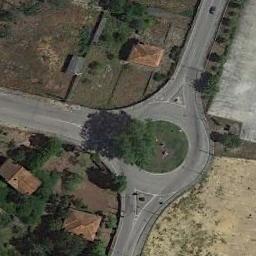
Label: roundabout